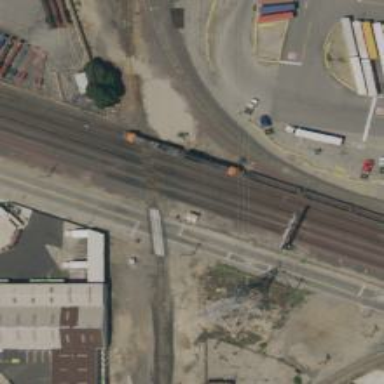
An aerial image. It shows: Railway crossing.